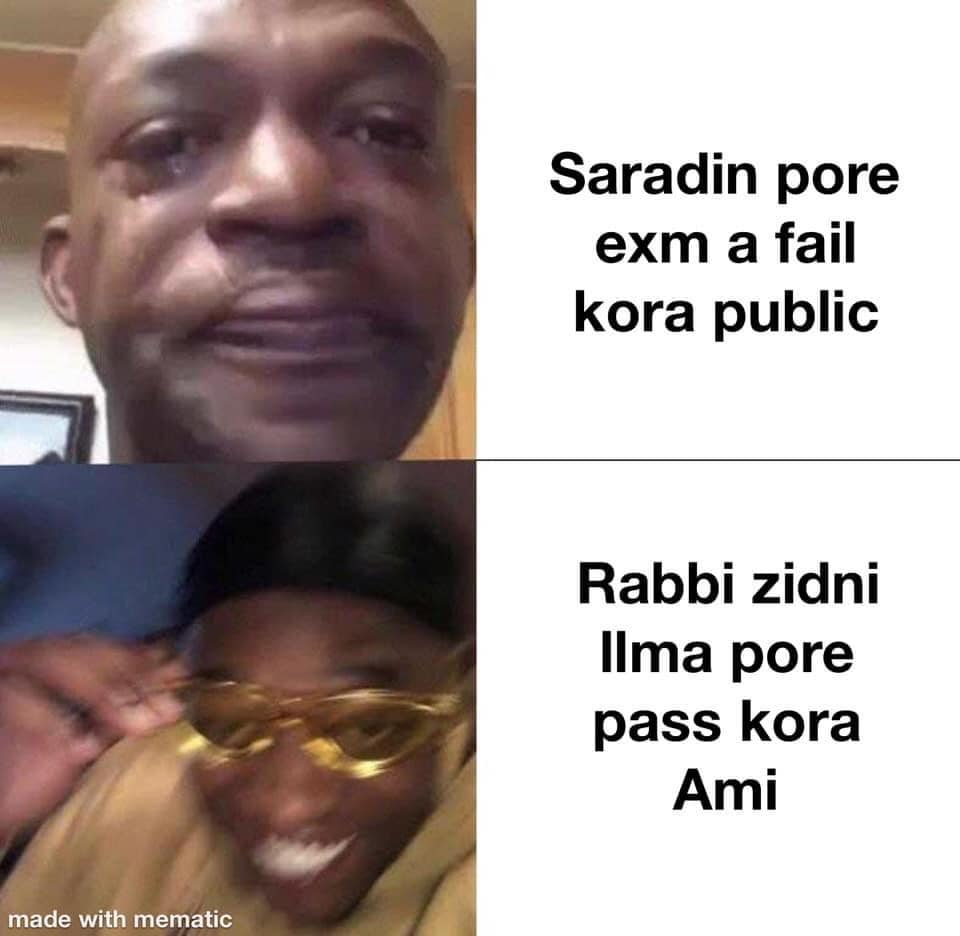
Caption: Saradin pore exm a fail kora public    Rabbi zidni ilma pore pass kora ami
Label: non-hate